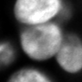
Tissue sample: ovarian
Magnification: 2.5x
Cell type: Ovary cancer cells
Senescence state: senescent